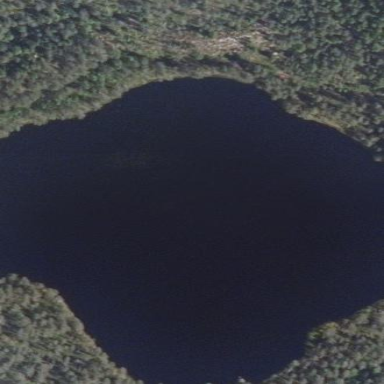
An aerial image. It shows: Beautiful lake surrounded by nature.